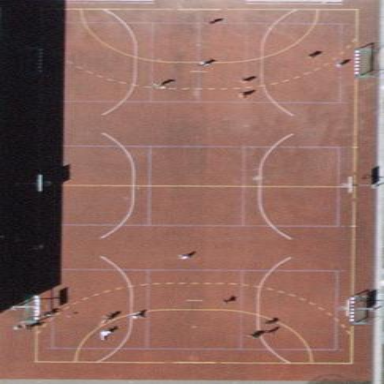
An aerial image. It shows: Multi-sport pitch for leisure activities.